Question: How to add on map an rectangle representing 80% width and 80% height of the screen like Maps offline area selection screen. I need to get the LatLngBound of this rectangle, a LinearLayout may not be the solution here.

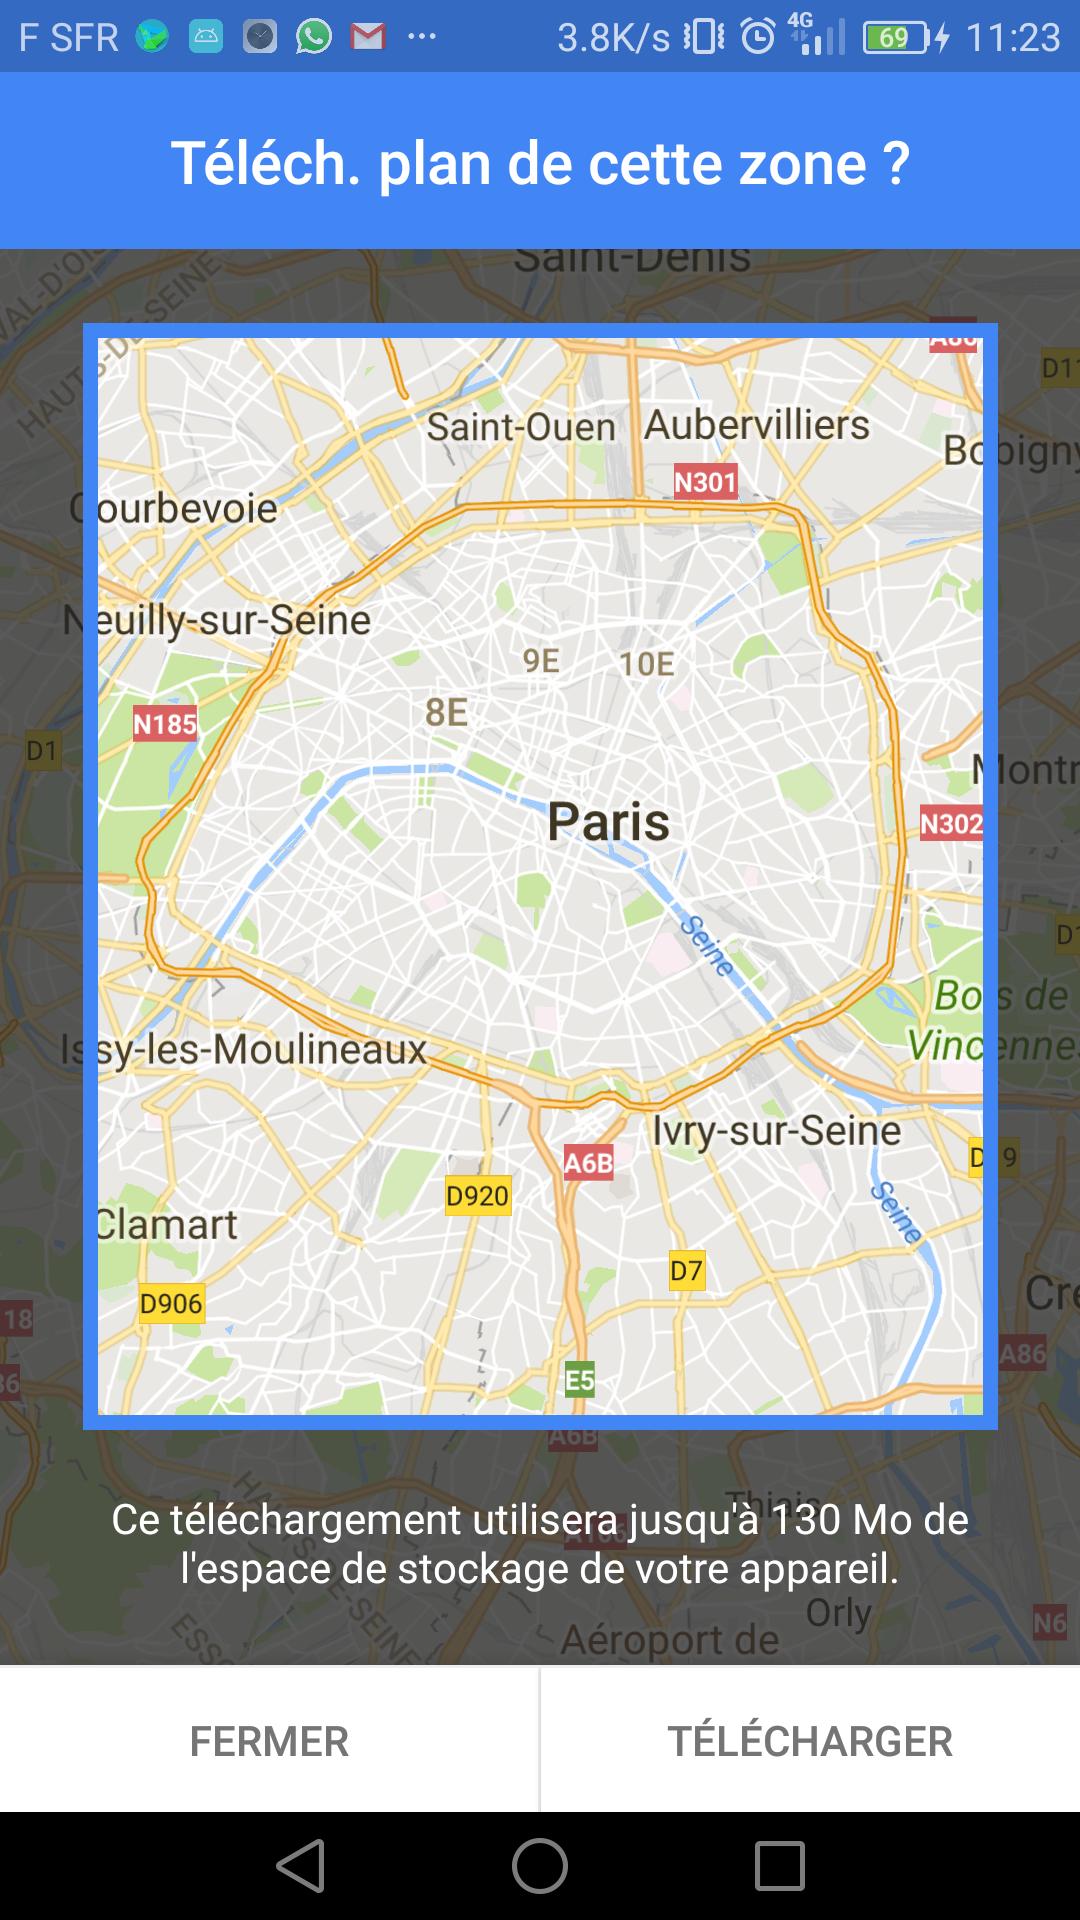
Answer: You can get 'LatLon' coordinates of pixel by <URL>.
So, like in <URL> with needed transparency over 'MapFragment' in your map activity layout xml:
'''
<fragment
android:id="@+id/map_fragment"
android:name="com.google.android.gms.maps.MapFragment"
android:layout_width="match_parent"
android:layout_height="match_parent"/>
<[your_package].FrameView
android:id="@+id/frame_view"
android:layout_width="match_parent"
android:layout_height="match_parent"/>
'''
where '[your_package].FrameView' is
'''
public class FrameView extends View {
private Paint mTransparentPaint;
private Paint mBorderPaint;
private Paint mSemiBlackPaint;
private Path mPath = new Path();
private GoogleMap mGoogleMap = null;
private float x1, y1, x2, y2;
public FrameView(Context context) {
super(context);
init();
}
public FrameView(Context context, AttributeSet attrs) {
super(context, attrs);
init();
}
public FrameView(Context context, AttributeSet attrs, int defStyleAttr) {
super(context, attrs, defStyleAttr);
init();
}
private void init() {
mTransparentPaint = new Paint();
mTransparentPaint.setColor(Color.TRANSPARENT);
mTransparentPaint.setStyle(Paint.Style.FILL);
mBorderPaint = new Paint();
mBorderPaint.setColor(Color.BLUE);
mBorderPaint.setStyle(Paint.Style.STROKE);
mBorderPaint.setStrokeWidth(10);
mSemiBlackPaint = new Paint();
mSemiBlackPaint.setColor(Color.TRANSPARENT);
mSemiBlackPaint.setStyle(Paint.Style.FILL);
}
@Override
protected void onDraw(Canvas canvas) {
super.onDraw(canvas);
x1 = 0.1f * canvas.getWidth();
y1 = 0.1f * canvas.getHeight();
x2 = 0.9f * canvas.getWidth();
y2 = 0.8f * canvas.getHeight();
mPath.reset();
mPath.addRect(x1, y1, x2, y2, Path.Direction.CW);
mPath.setFillType(Path.FillType.INVERSE_EVEN_ODD);
canvas.drawRect(x1, y1, x2, y2, mTransparentPaint);
canvas.drawRect(x1, y1, x2, y2, mBorderPaint);
canvas.drawPath(mPath, mSemiBlackPaint);
canvas.clipPath(mPath);
canvas.drawColor(Color.parseColor("#83000000"));
}
public void setMap(GoogleMap googleMap) {
mGoogleMap = googleMap;
}
public LatLng getTopLeft() {
return point2LatLng(new Point((int)x1, (int)y1));
}
public LatLng getTopRight() {
return point2LatLng(new Point((int)x2, (int)y1));
}
public LatLng getBottomLeft() {
return point2LatLng(new Point((int)x1, (int)y2));
}
public LatLng getBottomRight() {
return point2LatLng(new Point((int)x2, (int)y2));
}
public LatLng point2LatLng(Point point) {
if (mGoogleMap != null) {
Projection projection = mGoogleMap.getProjection();
return projection.fromScreenLocation(point);
} else {
return null;
}
}
}
'''
where x1, x2, y1, y2 - coordinates of "frame" rectangle in pixels.
Than you need get 'FrameView' object in 'onCreate()':
'''
@Override
protected void onCreate(Bundle savedInstanceState) {
super.onCreate(savedInstanceState);
setContentView(R.layout.activity_main);
mFrameView = (FrameView) findViewById(R.id.frame_view);
mapFragment = (MapFragment) getFragmentManager()
.findFragmentById(R.id.map_fragment);
mapFragment.getMapAsync(this);
...
}
'''
and set 'GoogleMap' object for 'mFrameView' in 'onMapReady()':
'''
@Override
public void onMapReady(GoogleMap googleMap) {
mGoogleMap = googleMap;
mFrameView.setMap(mGoogleMap);
...
}
'''
and now you can get 'LatLon' coords by 'mFrameView.getTopLeft()', 'mFrameView.getTopRight()' etc. calls when you need it:
<URL>
NB! This is just quick and dirty example of custom component.